Interaction volume radius: 10 \u00c5
Interaction volume height: 10 \u00c5
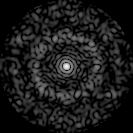
Disorder parameter: 0.8554